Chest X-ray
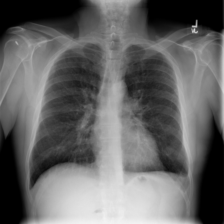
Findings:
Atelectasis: positive
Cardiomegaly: negative
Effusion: negative
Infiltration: negative
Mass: negative
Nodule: negative
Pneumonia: negative
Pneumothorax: negative
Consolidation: negative
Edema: negative
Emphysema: negative
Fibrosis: negative
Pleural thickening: negative
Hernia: negative